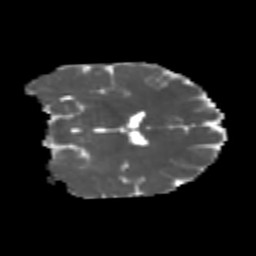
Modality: MD
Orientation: coronal
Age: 23
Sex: male
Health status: healthy